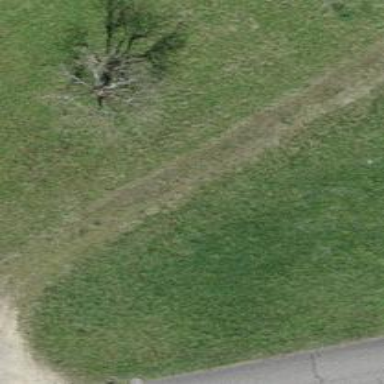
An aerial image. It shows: Track with very rough surface.